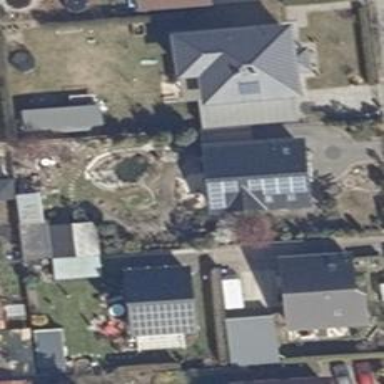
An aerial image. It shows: Solar power generator with photovoltaic panels.